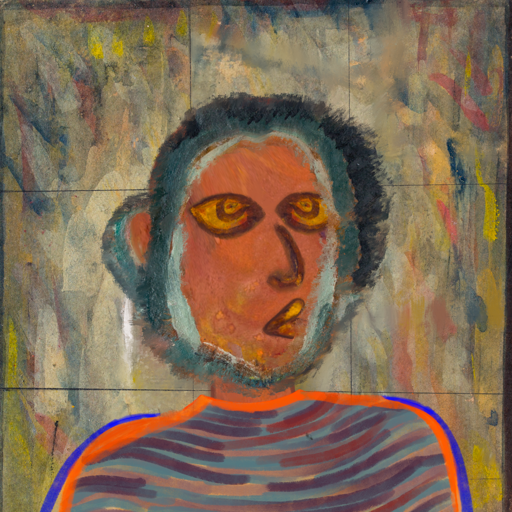
Background: GypsyMother, Head And Neck Side: Mother_And_Son_Son, Face Side: Comrade, Bust: Experience, Hair Side: Boggyland, Head Accessory: Blank, Second Necklace: Blank, Necklace: Blank, Baby: Blank